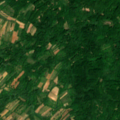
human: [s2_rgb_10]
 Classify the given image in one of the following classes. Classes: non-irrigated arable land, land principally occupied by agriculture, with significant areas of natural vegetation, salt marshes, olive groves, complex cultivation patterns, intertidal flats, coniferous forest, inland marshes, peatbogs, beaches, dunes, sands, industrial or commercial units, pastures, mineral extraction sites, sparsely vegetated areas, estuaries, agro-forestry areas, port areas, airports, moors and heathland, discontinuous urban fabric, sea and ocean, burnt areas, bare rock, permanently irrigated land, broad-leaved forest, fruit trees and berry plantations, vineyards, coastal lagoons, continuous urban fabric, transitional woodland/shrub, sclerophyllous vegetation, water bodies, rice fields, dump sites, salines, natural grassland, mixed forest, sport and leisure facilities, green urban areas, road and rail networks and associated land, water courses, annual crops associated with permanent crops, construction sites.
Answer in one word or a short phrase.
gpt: complex cultivation patterns, land principally occupied by agriculture, with significant areas of natural vegetation, broad-leaved forest